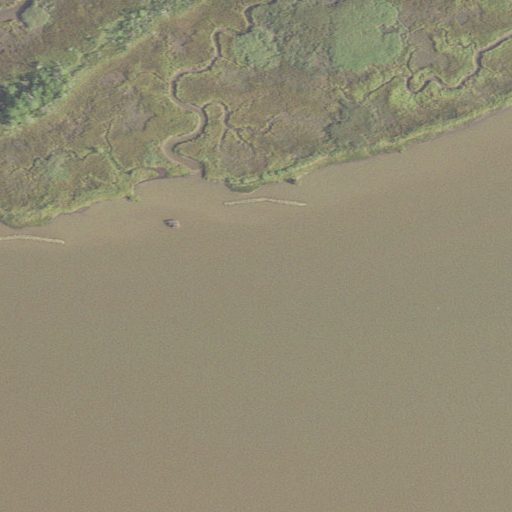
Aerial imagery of cape in Virginia named Lower Point containing open water, herbaceous wetlands, and woody wetlands